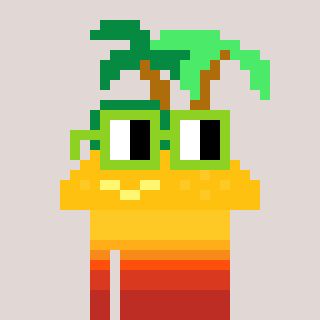
a pixel art character with square light green glasses, a island-shaped head and a hotbrown-colored body on a warm background